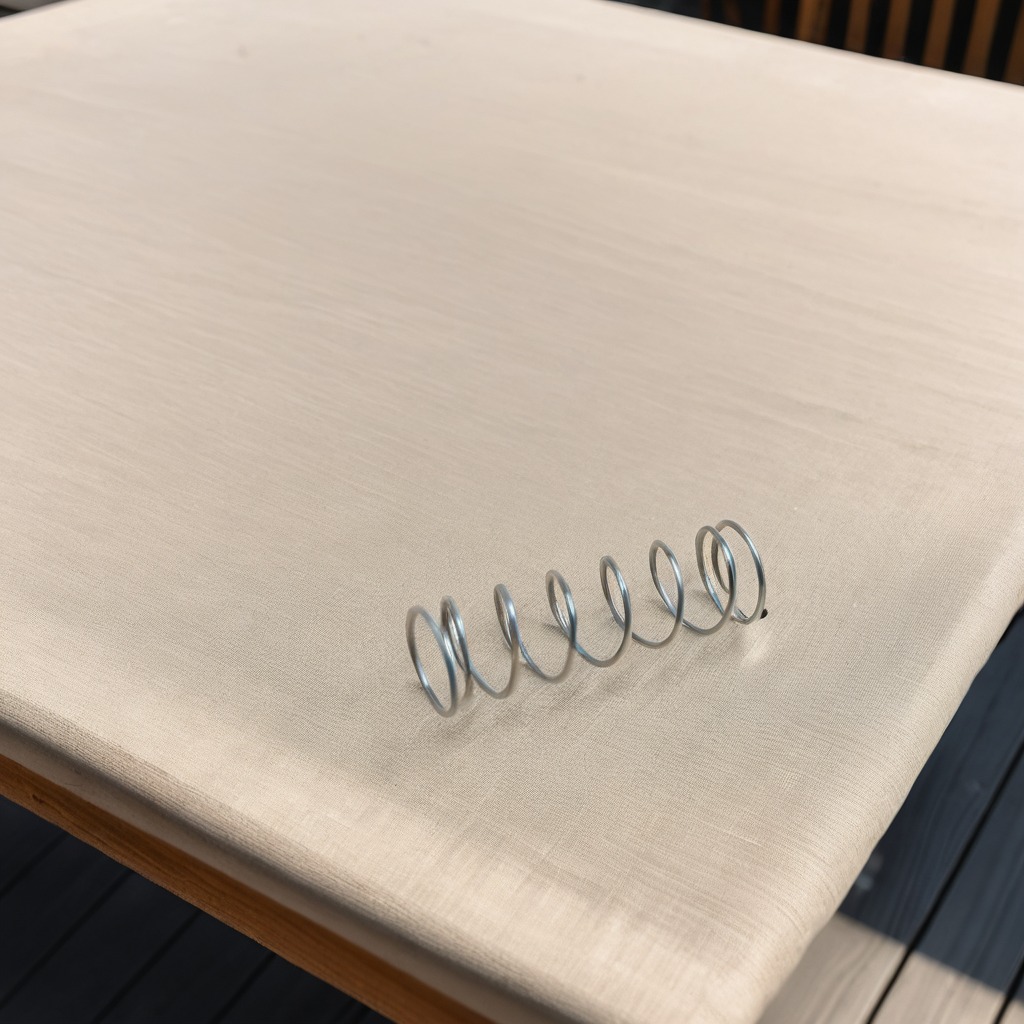
A coiled metal spring lies on the wooden table.